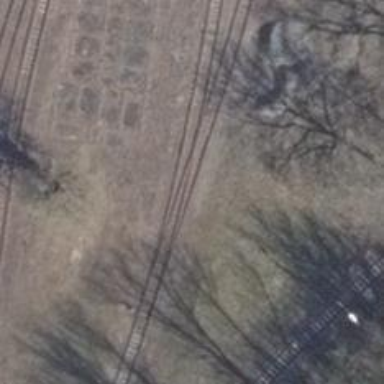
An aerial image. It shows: Railway switch.